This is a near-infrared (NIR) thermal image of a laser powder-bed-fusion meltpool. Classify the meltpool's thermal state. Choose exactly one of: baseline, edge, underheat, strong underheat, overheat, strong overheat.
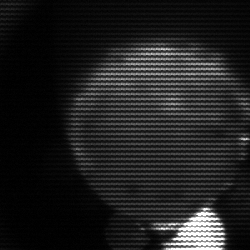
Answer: edge